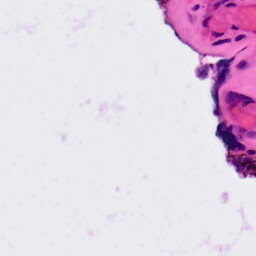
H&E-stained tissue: Ovarian